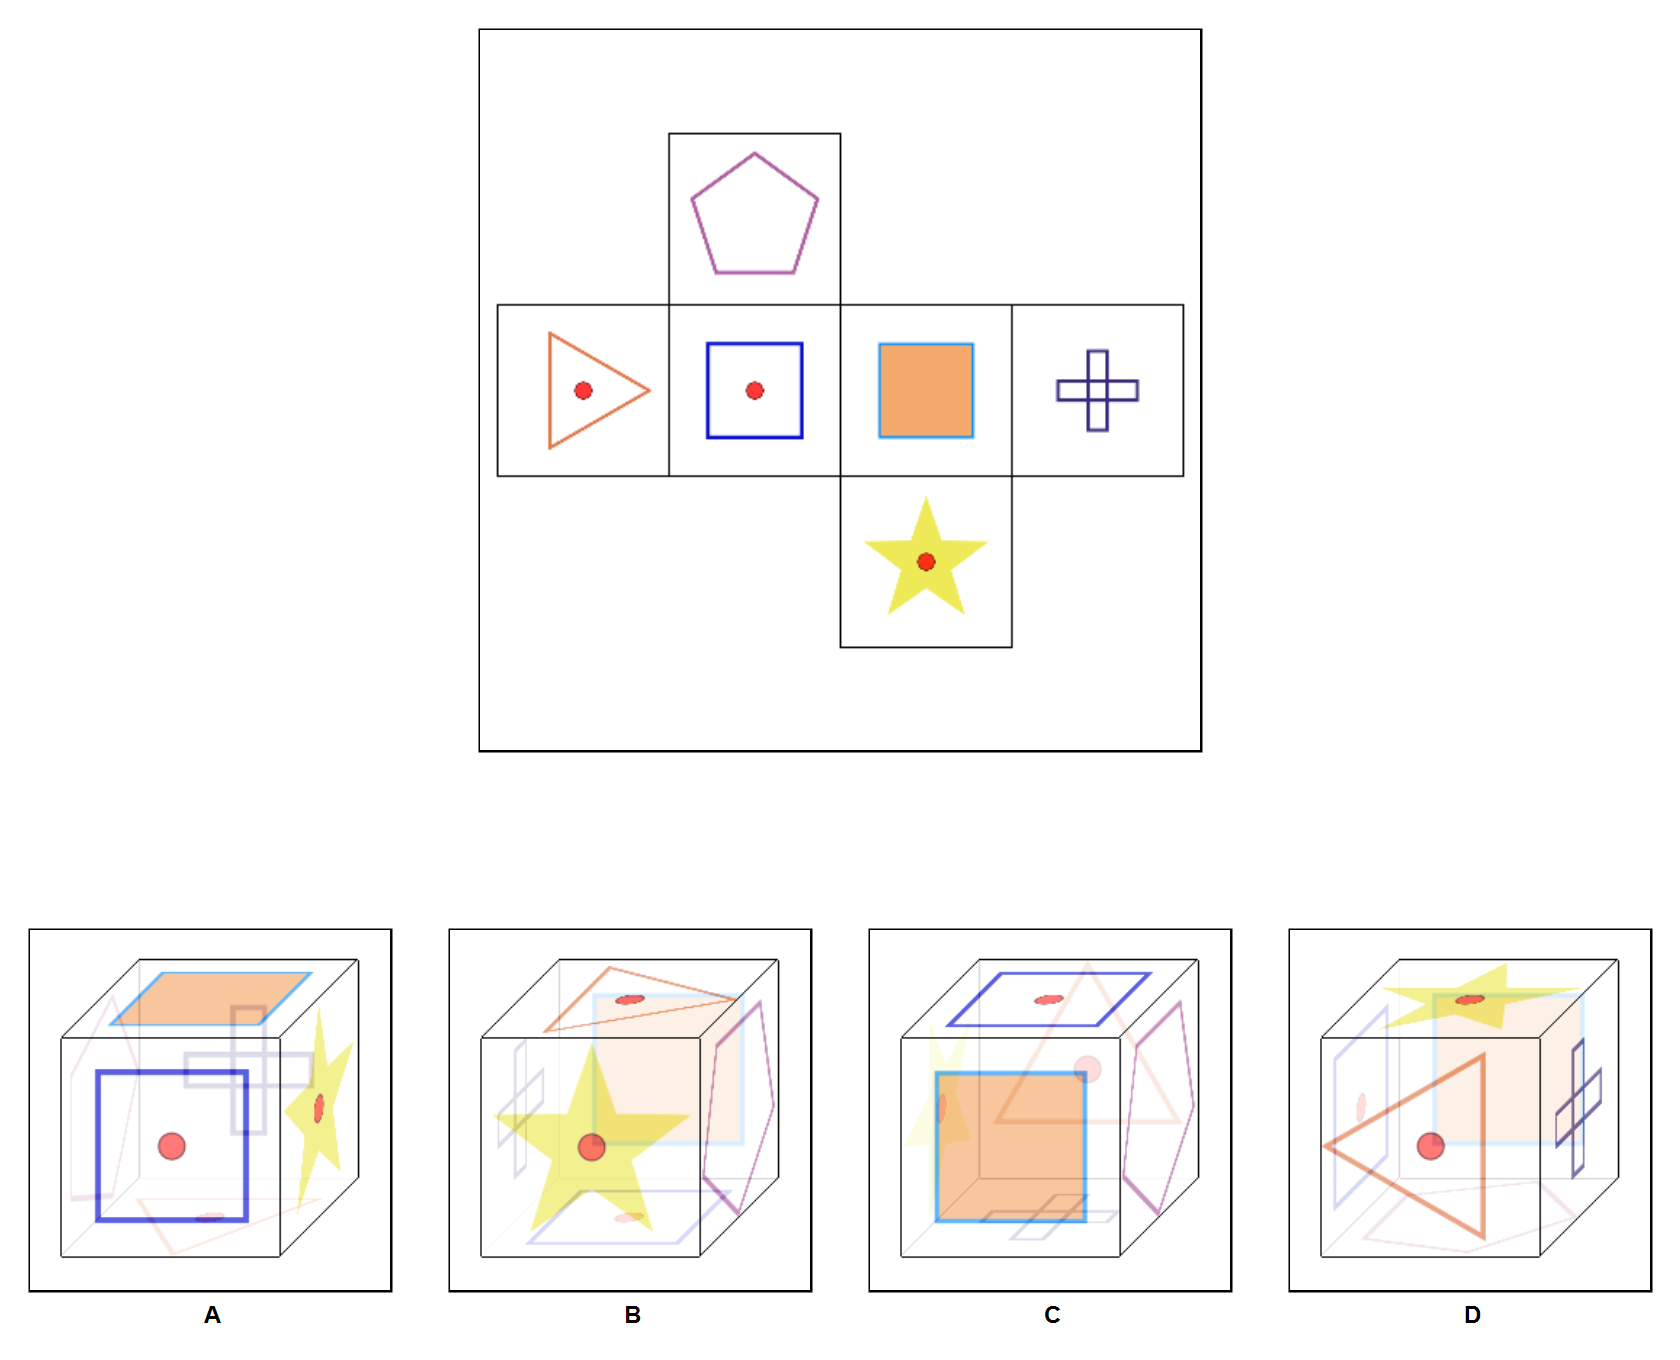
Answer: B